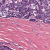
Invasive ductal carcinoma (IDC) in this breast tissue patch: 0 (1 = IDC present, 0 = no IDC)